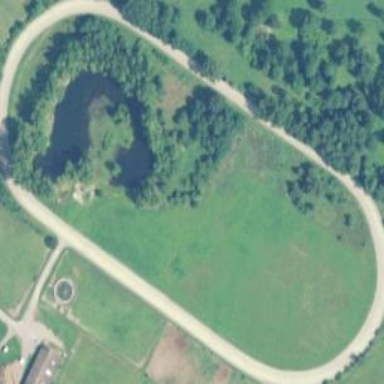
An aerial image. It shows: Raceway for motor sports.